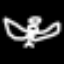
Label: angel